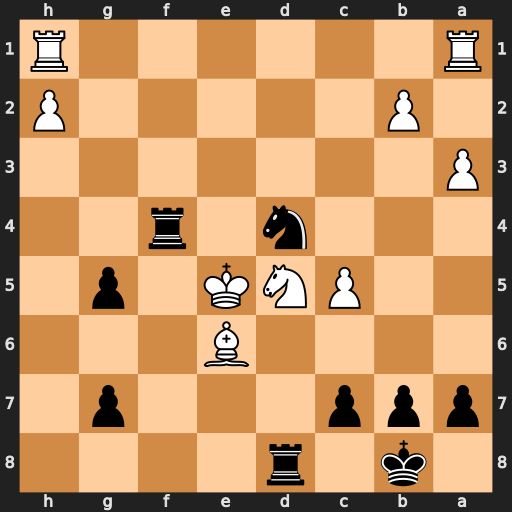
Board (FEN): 1k1r4/ppp3p1/4B3/2PNK1p1/3n1r2/P7/1P5P/R6R
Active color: b
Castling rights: -
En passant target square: -
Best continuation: Nf3#